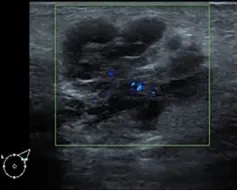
(B) Mammary ultrasound: A glandular echo with a thickness of approximately 0.8 cm can be seen in the left axilla, and a hypoechoic nodule measuring approximately 3.0 cm x 2.1 cm can be seen on the inside. The boundary is clear and irregular in shape, with early lobulation, and the internal echo is uneven and separated.
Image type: radiology (ultrasound)